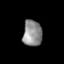
Tissue: prostate
Cell type: Fibroblasts
Senescence score: 0.7743
Nuclear area (px): 492
Mean DAPI intensity: 141.075